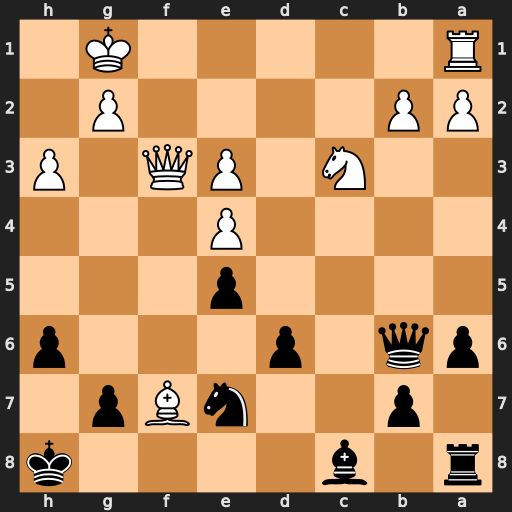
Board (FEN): r1b4k/1p2nBp1/pq1p3p/4p3/4P3/2N1PQ1P/PP4P1/R5K1
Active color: b
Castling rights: -
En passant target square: -
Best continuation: Qxb2 Rd1 Qxc3